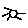
Label: sun